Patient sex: F
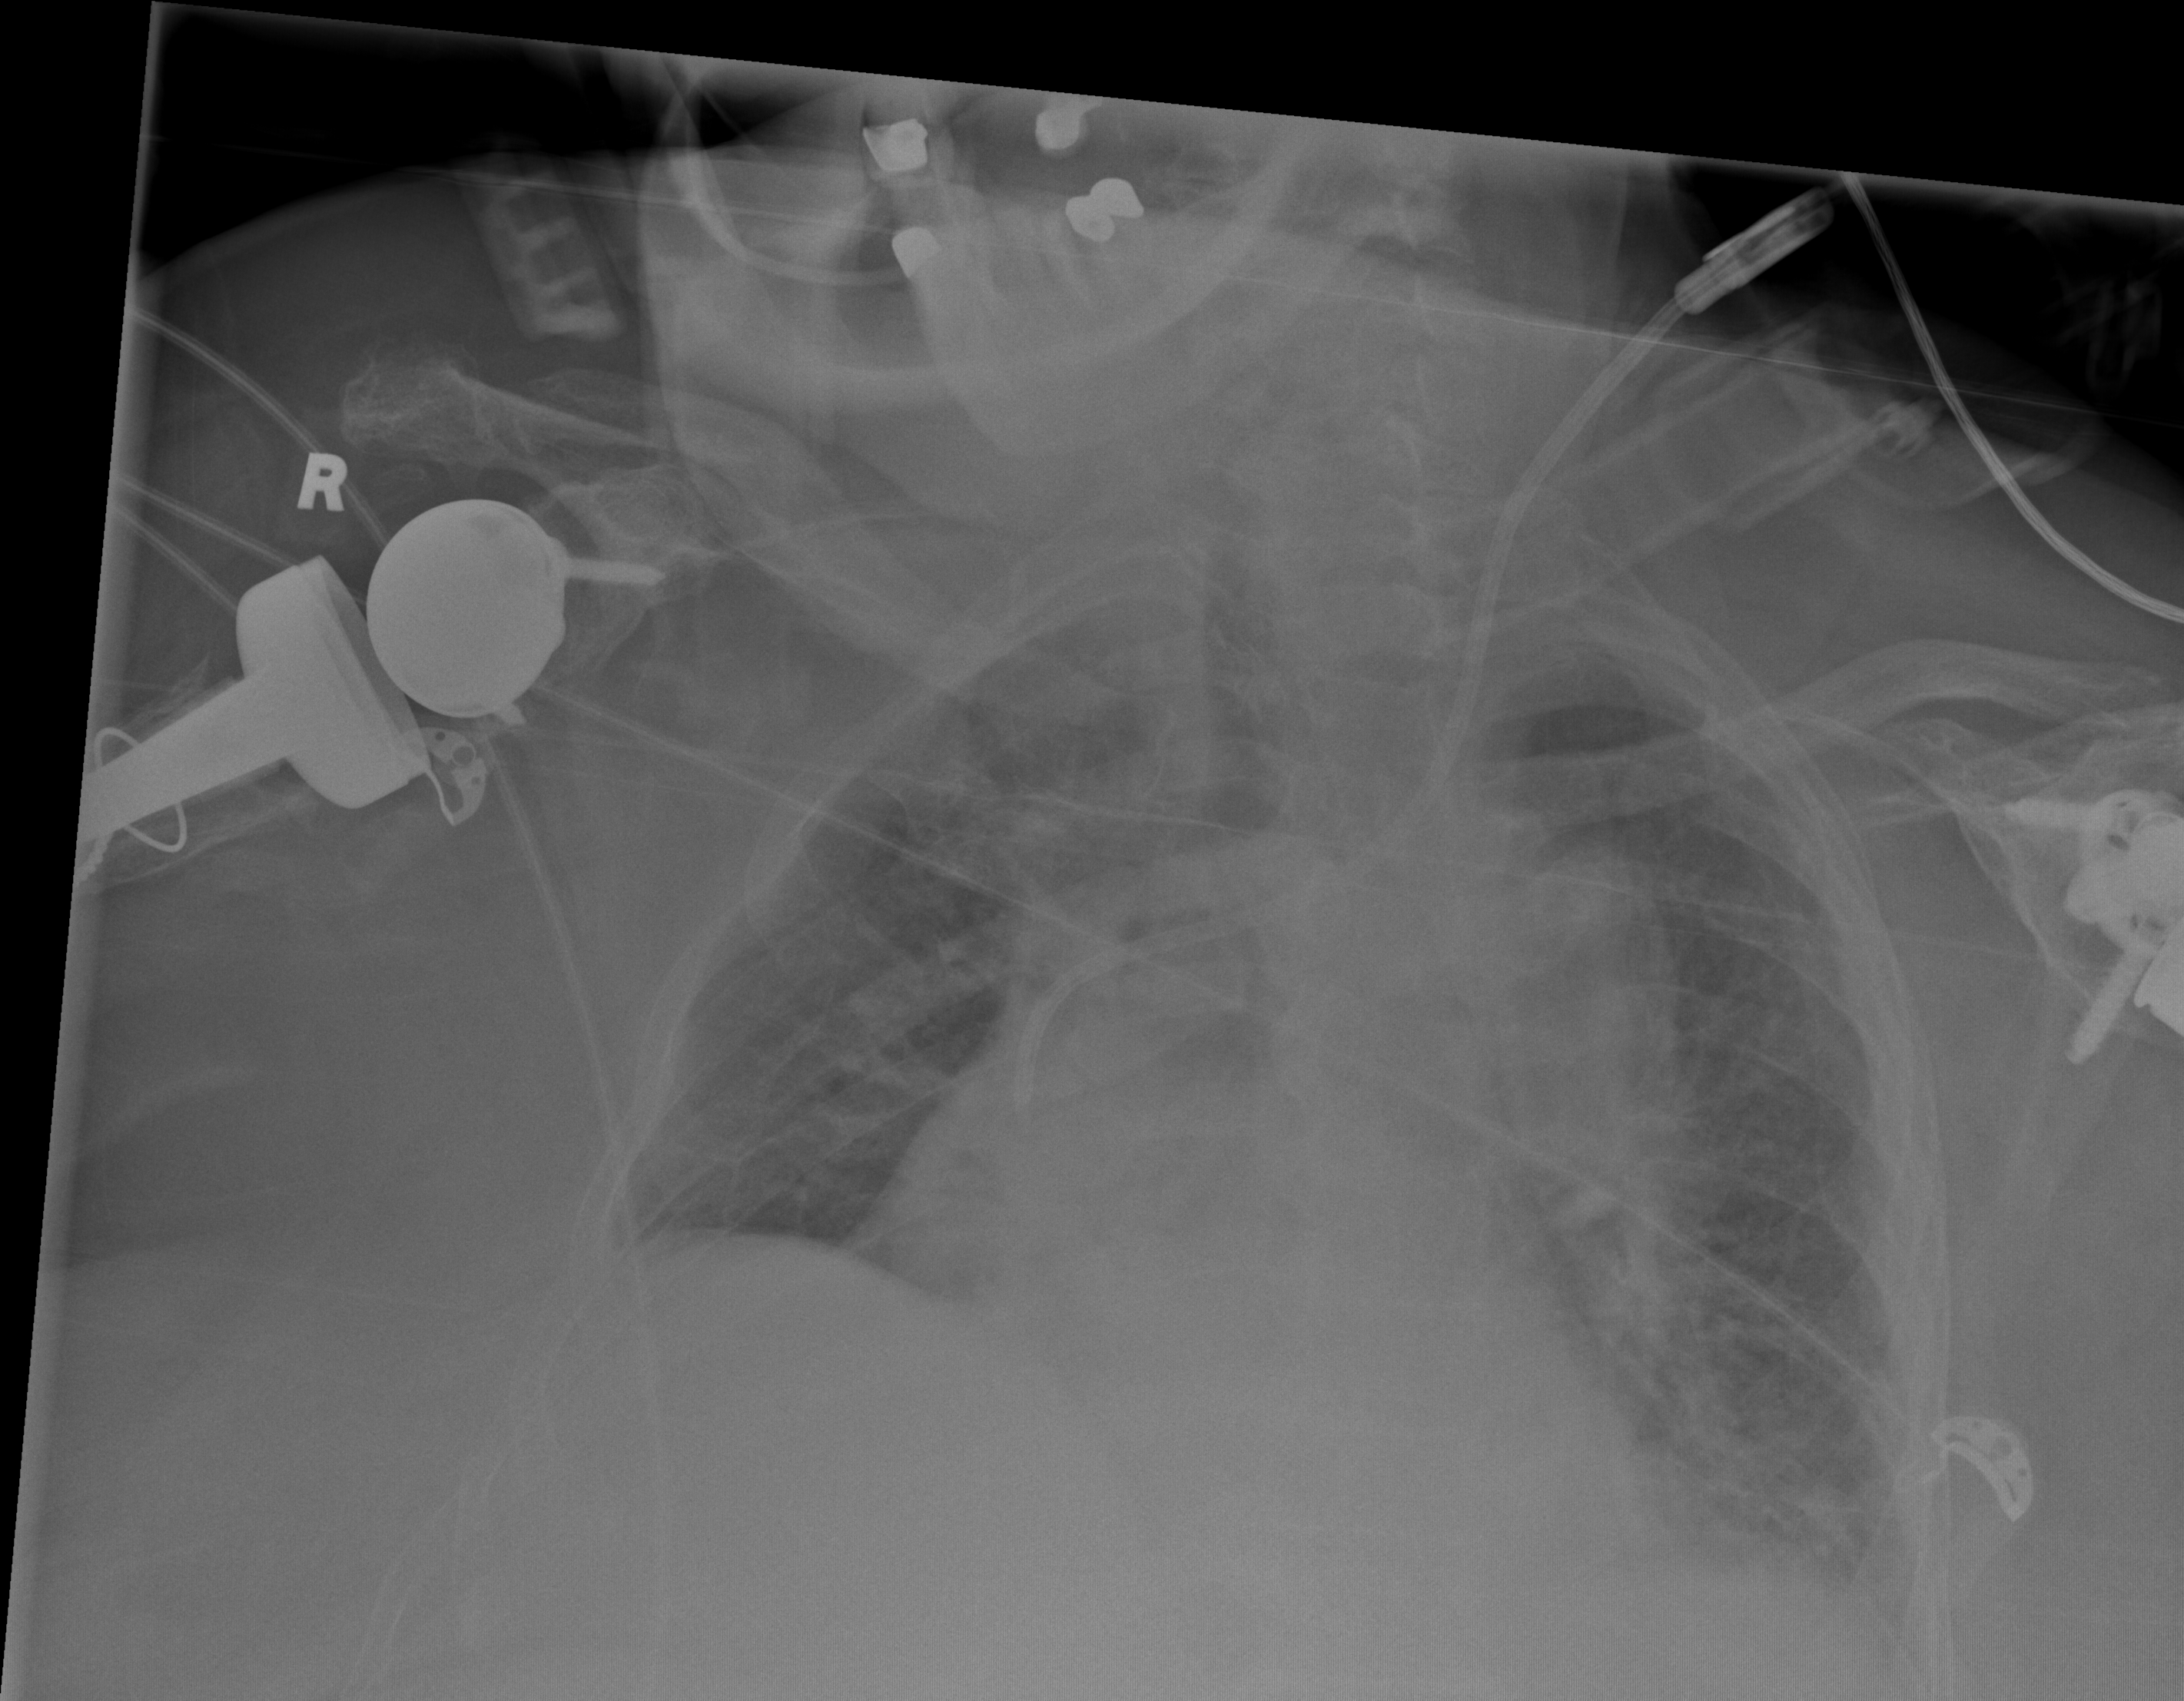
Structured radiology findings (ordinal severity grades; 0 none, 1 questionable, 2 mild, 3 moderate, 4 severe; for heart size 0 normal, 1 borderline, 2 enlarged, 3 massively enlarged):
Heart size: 2
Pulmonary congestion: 2
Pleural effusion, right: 1
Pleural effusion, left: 1
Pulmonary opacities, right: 0
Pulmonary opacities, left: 2
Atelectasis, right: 2
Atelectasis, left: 2